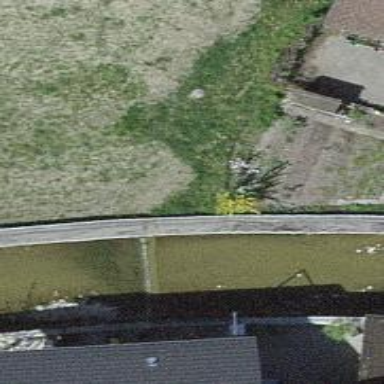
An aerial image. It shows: Retaining wall.